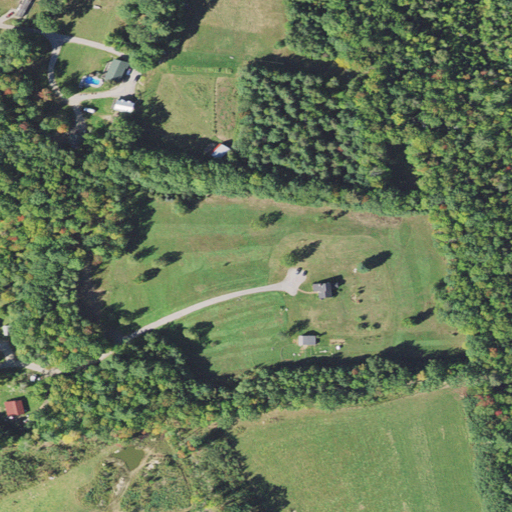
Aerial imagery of mountain in New Hampshire named Oak Hill containing pasture, mixed forest, shrub, deciduous forest, open development, evergreen forest, woody wetlands, low intensity development, medium intensity development, and high intensity development